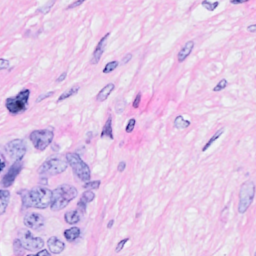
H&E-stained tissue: Breast